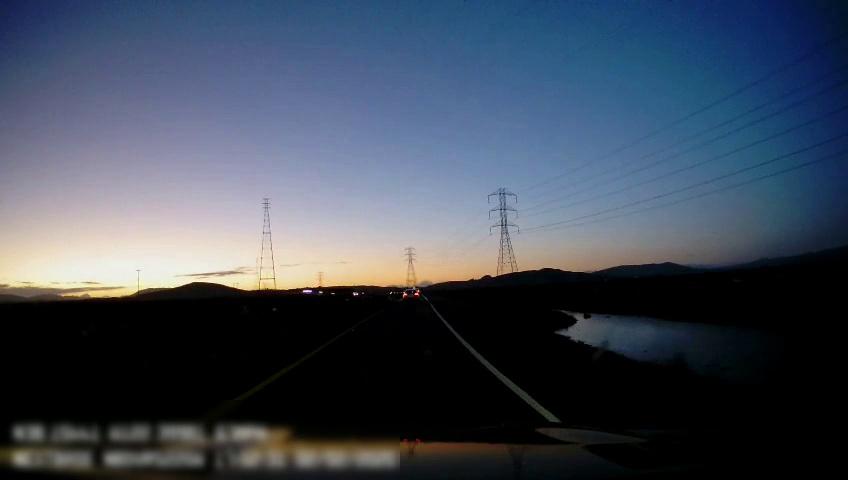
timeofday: Dusk/Dawn/Twilight
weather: Sunny
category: Drivable Space
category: Vehicles | Car
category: Lanes | Current Lane
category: Lanes | Current Lane